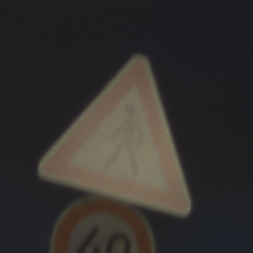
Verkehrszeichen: FussgaengerRechts
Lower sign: Geschwindigkeit40
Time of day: SunriseSunset
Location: Outdoor (Nature)
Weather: PartlyCloudy
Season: NotSpecified
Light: Natural